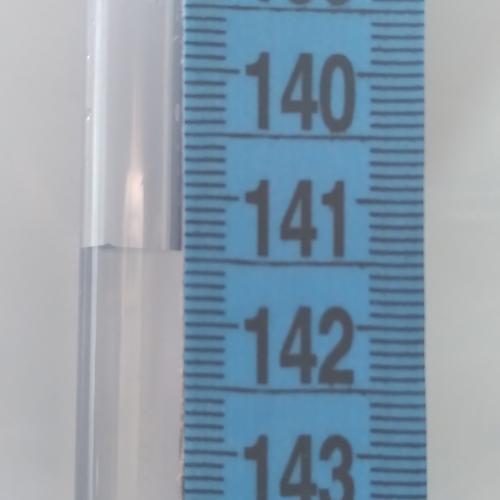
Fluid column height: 141.4 cm